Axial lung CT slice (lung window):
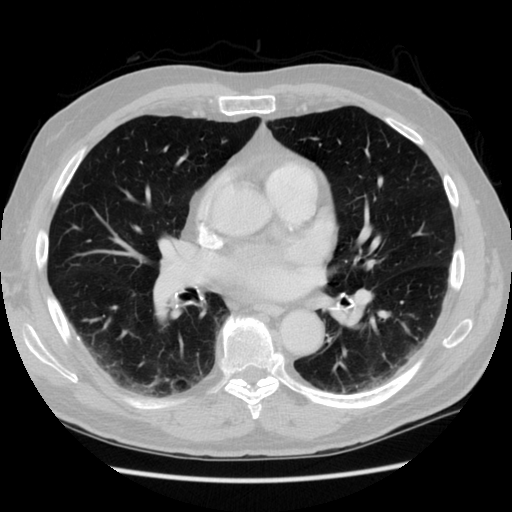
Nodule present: no